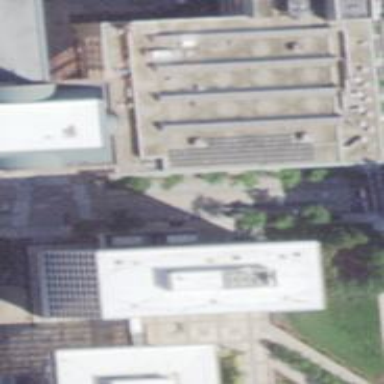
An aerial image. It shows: Part of university building.